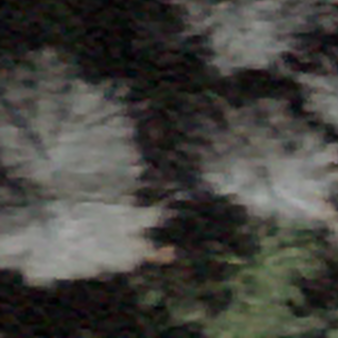
Label: other